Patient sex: M
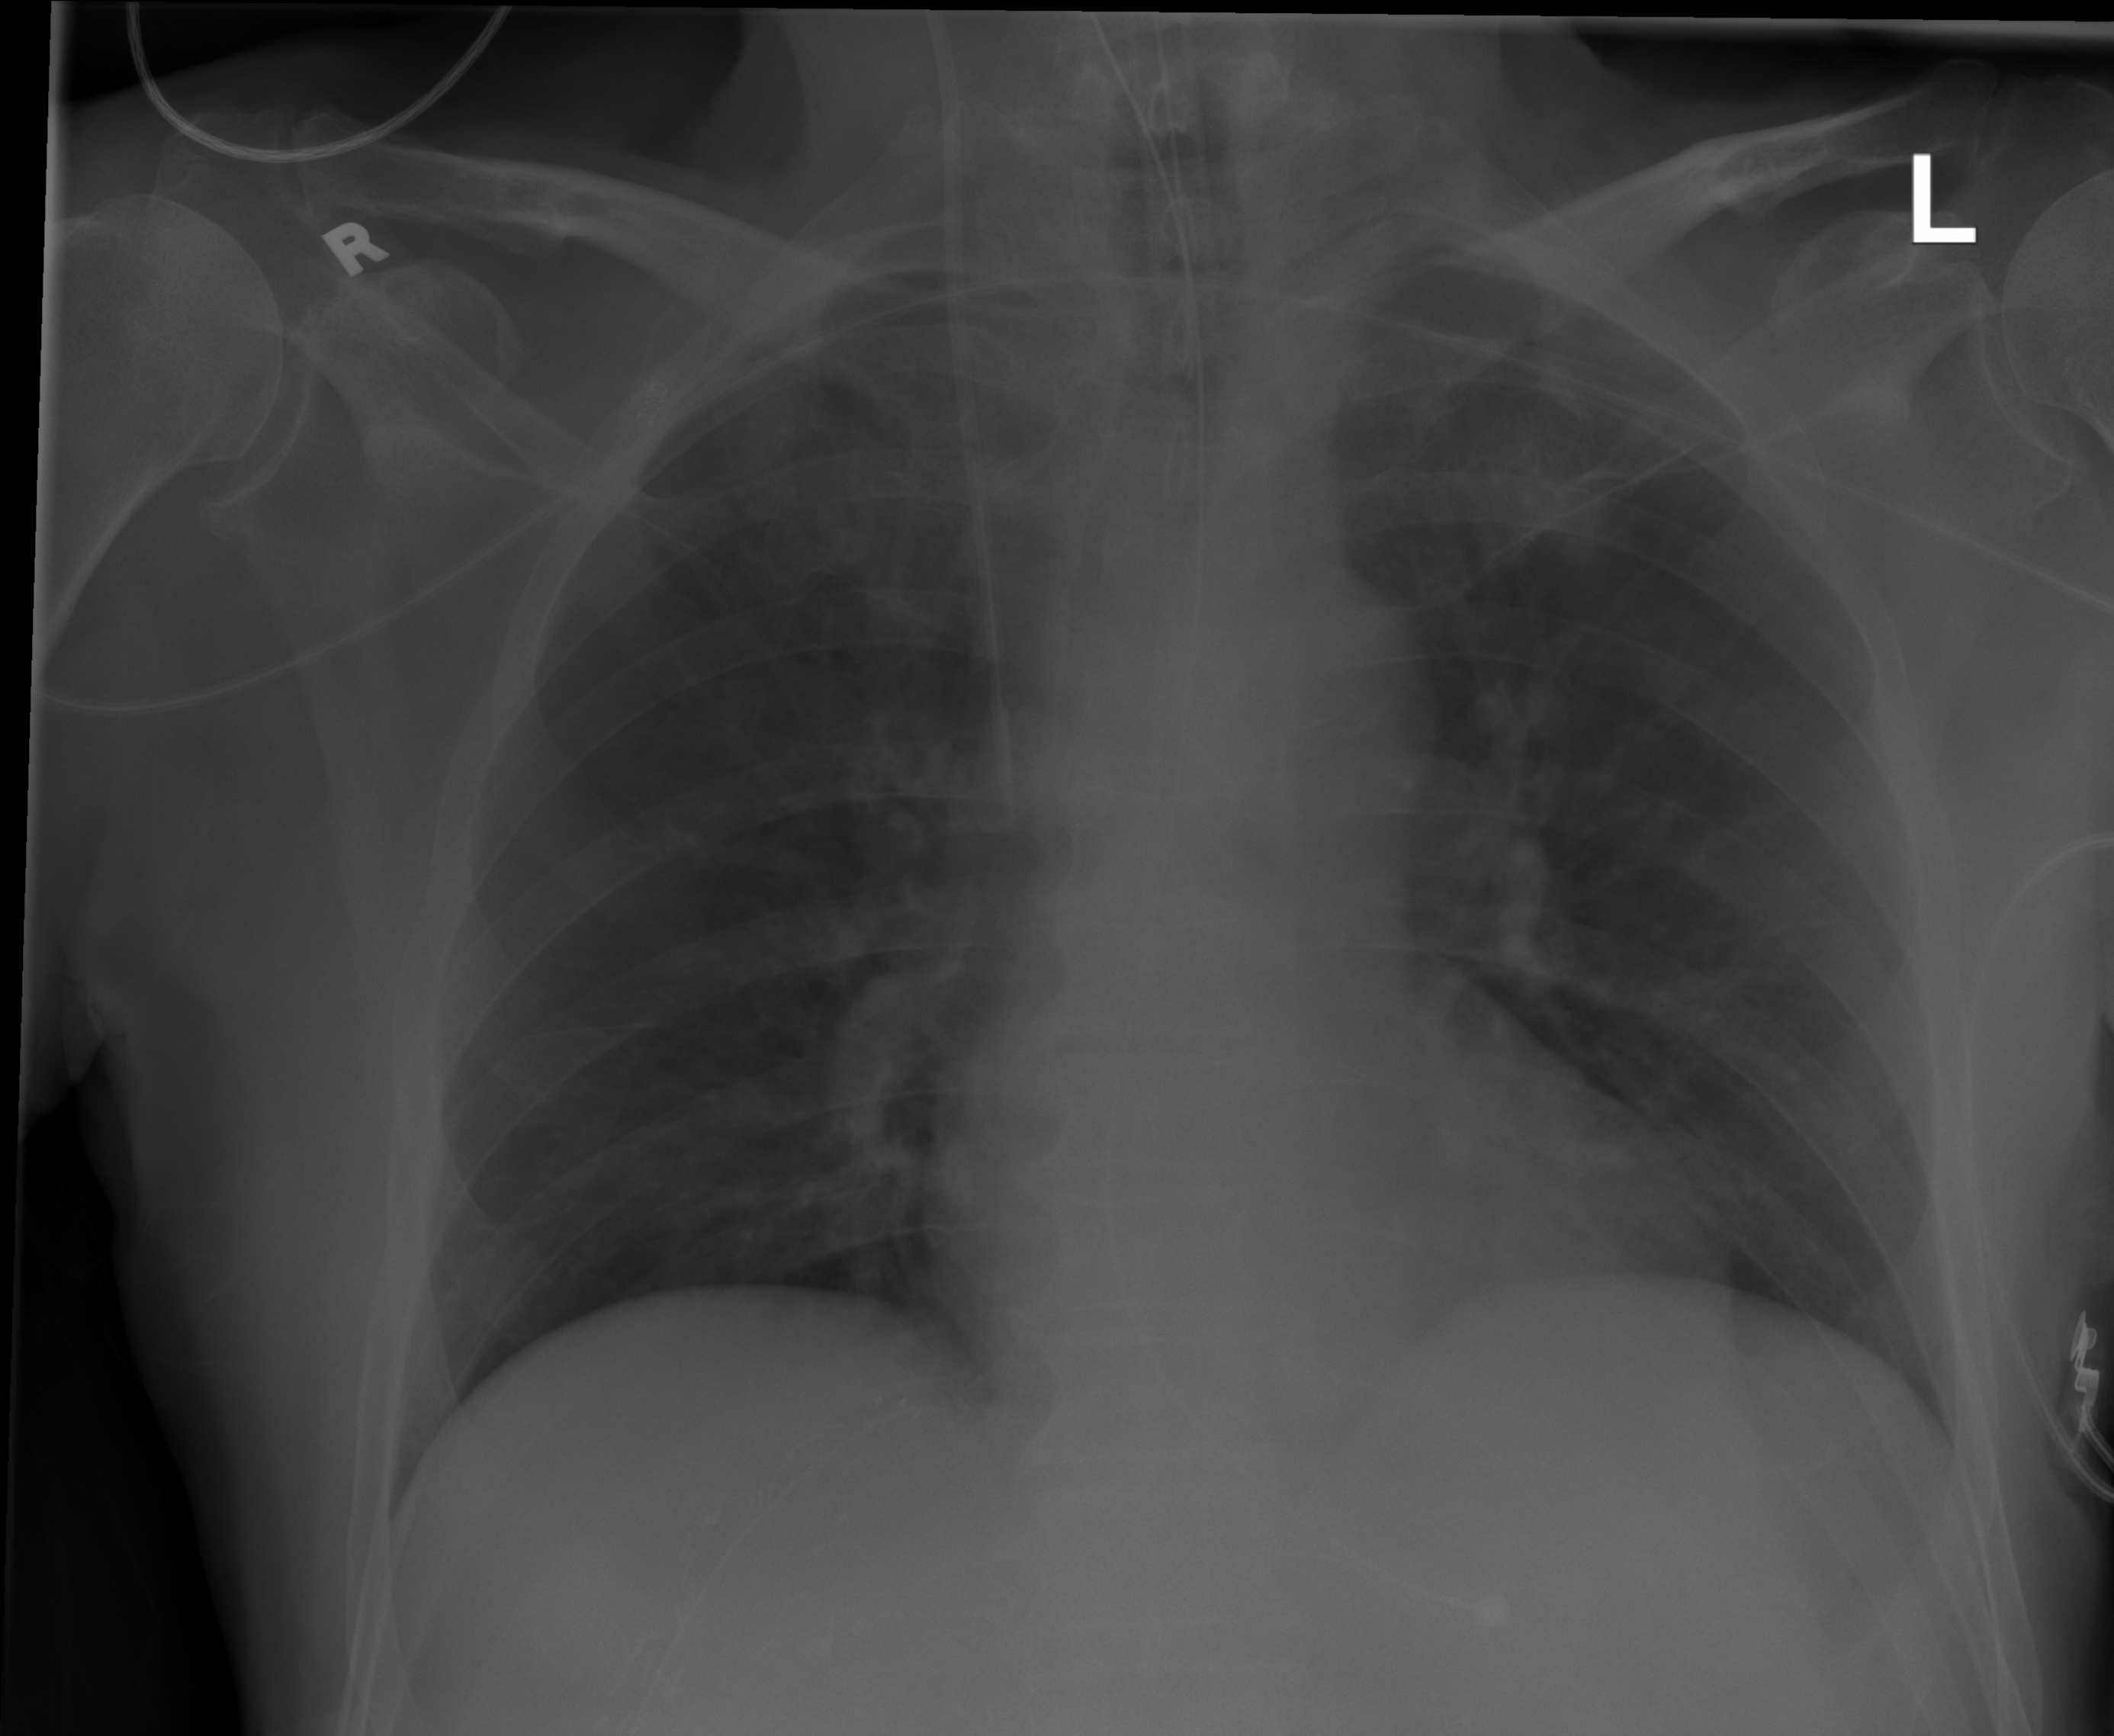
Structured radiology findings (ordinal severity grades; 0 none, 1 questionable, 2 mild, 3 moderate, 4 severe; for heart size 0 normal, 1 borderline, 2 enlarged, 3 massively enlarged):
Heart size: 0
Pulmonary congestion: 3
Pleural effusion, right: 0
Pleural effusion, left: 0
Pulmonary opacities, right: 0
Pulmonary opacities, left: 0
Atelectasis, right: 0
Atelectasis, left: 0